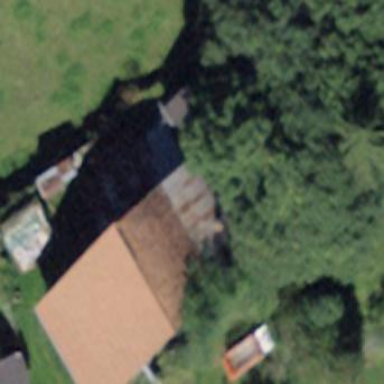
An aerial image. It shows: Farm building.